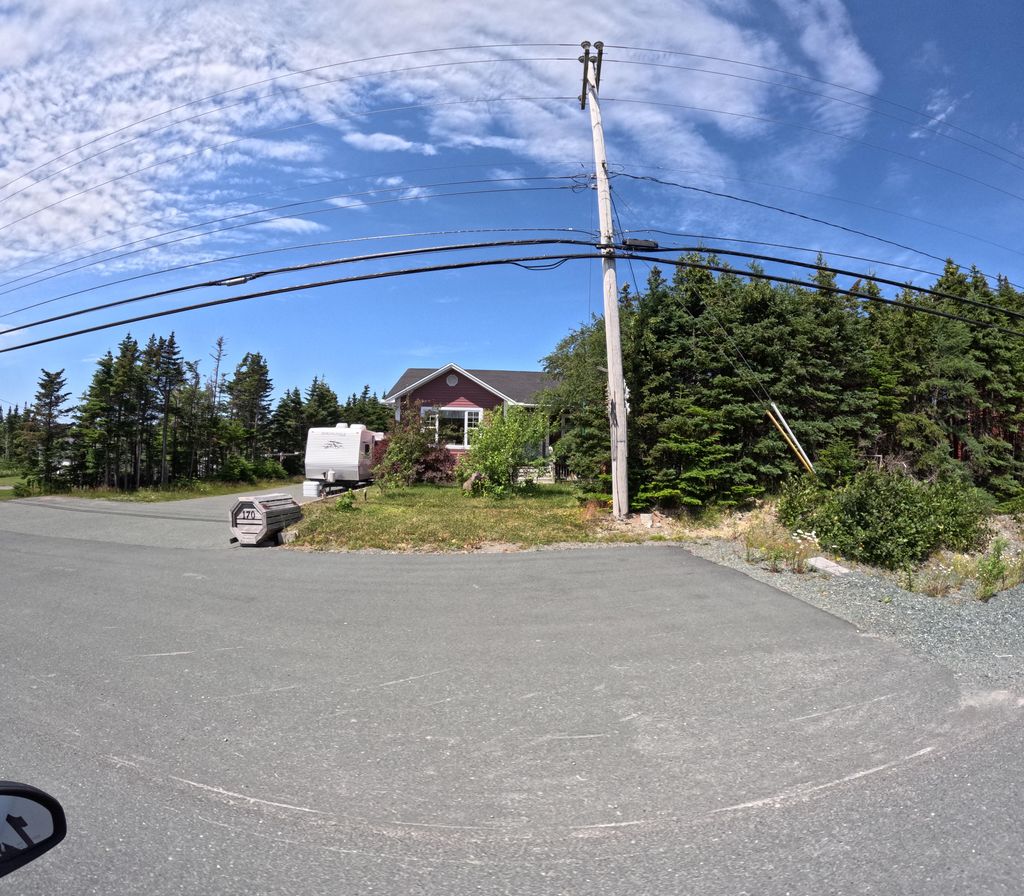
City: st_johns